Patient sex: M
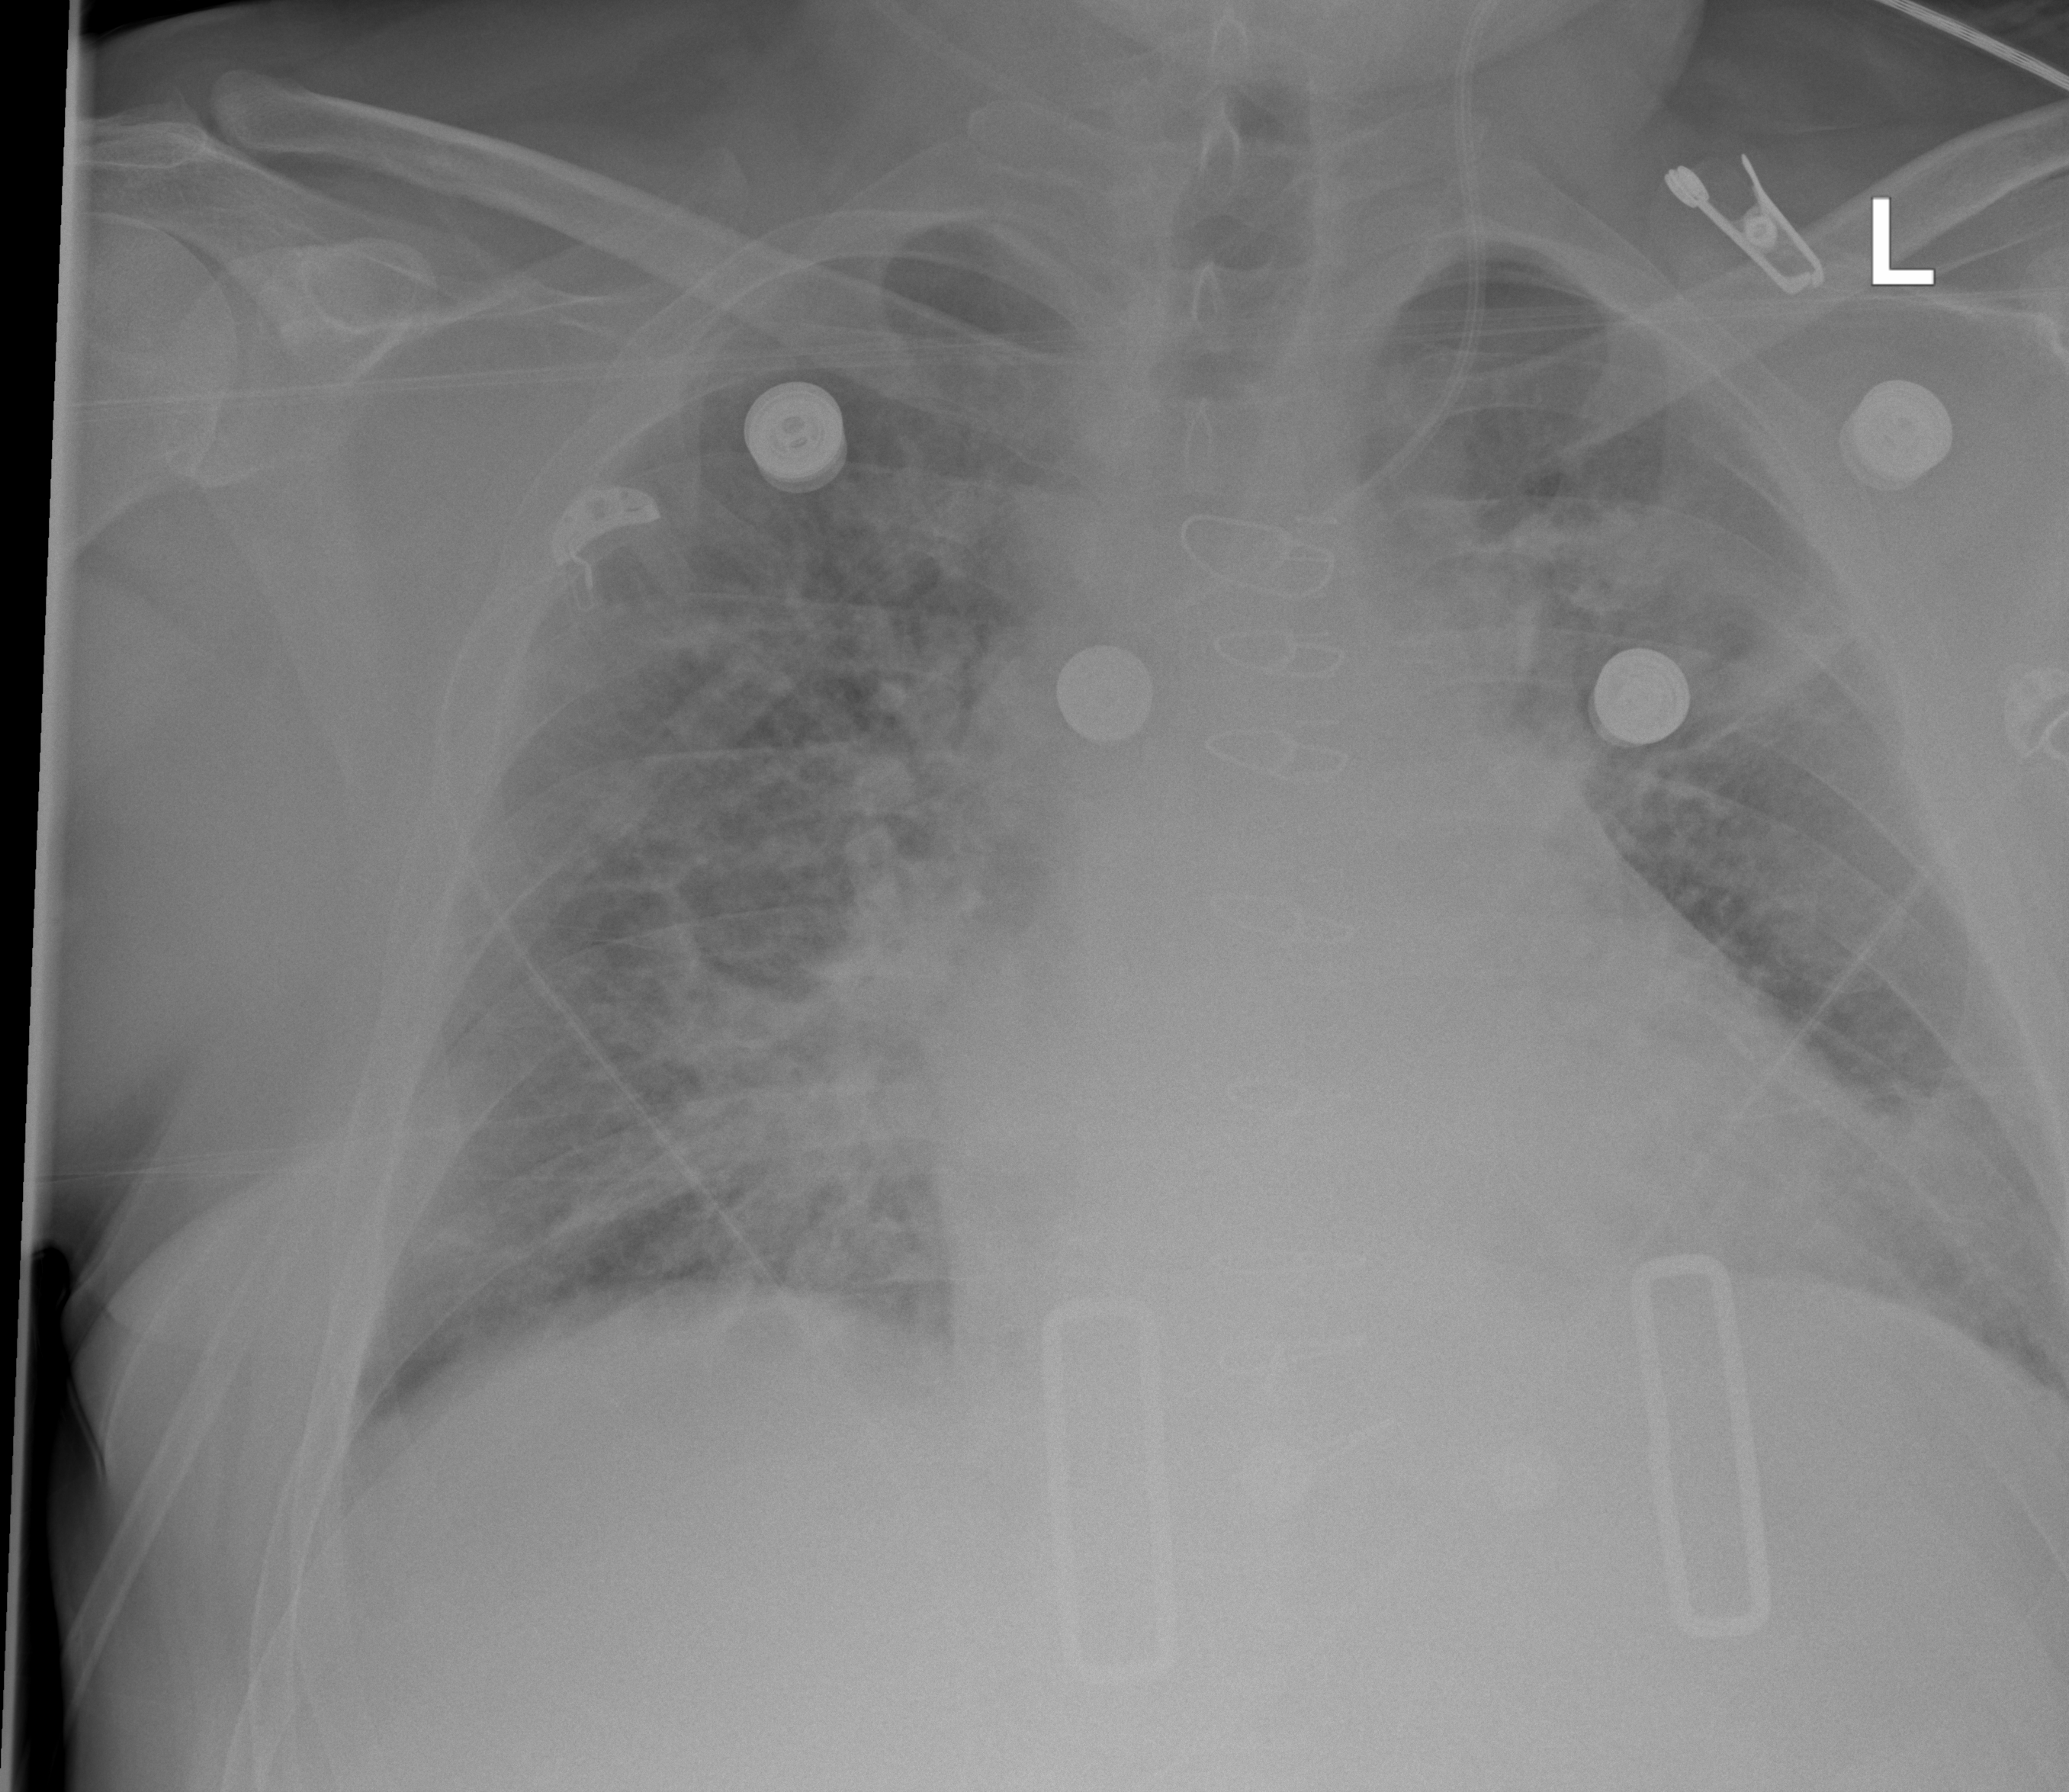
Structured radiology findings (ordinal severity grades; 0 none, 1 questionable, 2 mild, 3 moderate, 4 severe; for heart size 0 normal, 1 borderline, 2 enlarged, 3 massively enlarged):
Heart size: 2
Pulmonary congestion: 2
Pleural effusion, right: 0
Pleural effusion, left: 0
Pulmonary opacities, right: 2
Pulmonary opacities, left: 2
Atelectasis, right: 0
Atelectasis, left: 0